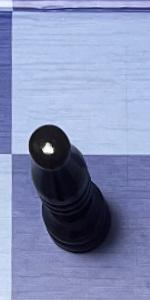
Label: Bishop_Black